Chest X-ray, PA view. Patient: 26 years old, sex F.
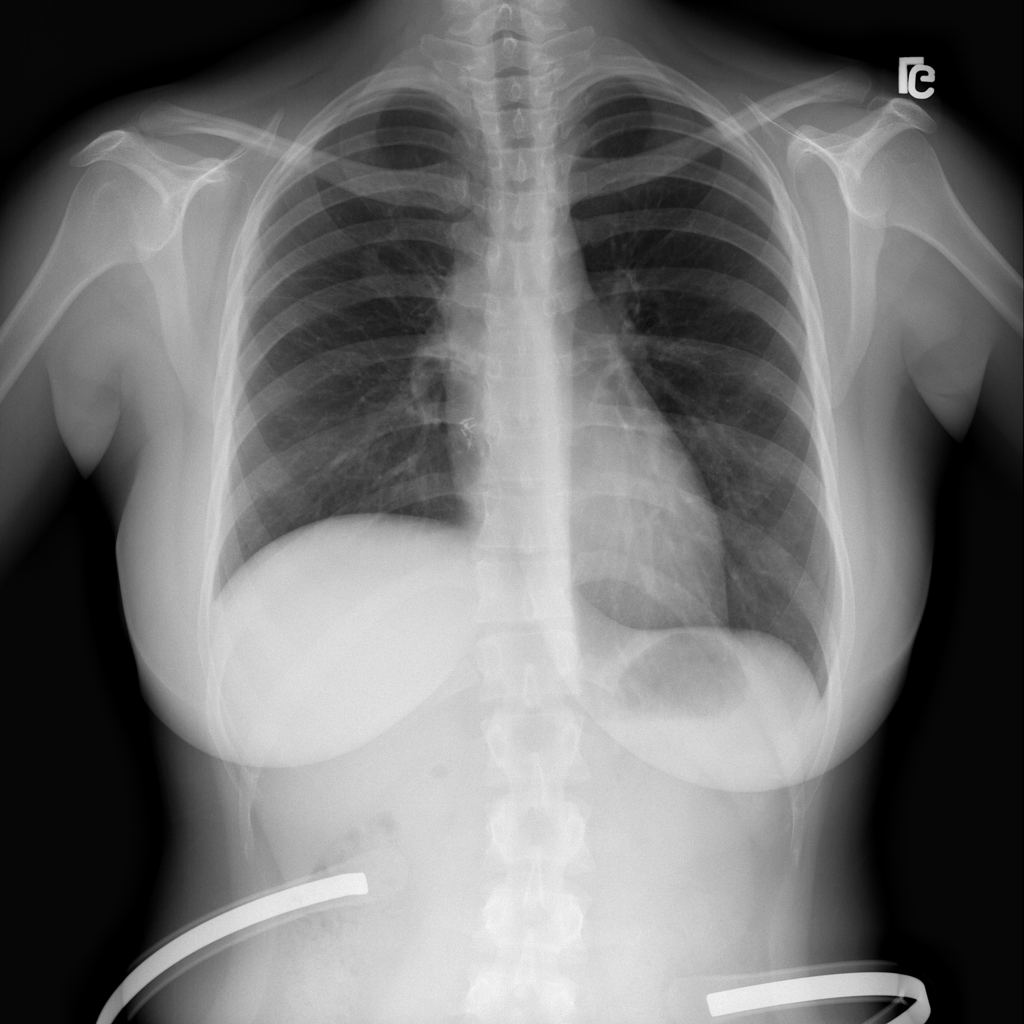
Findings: No Finding